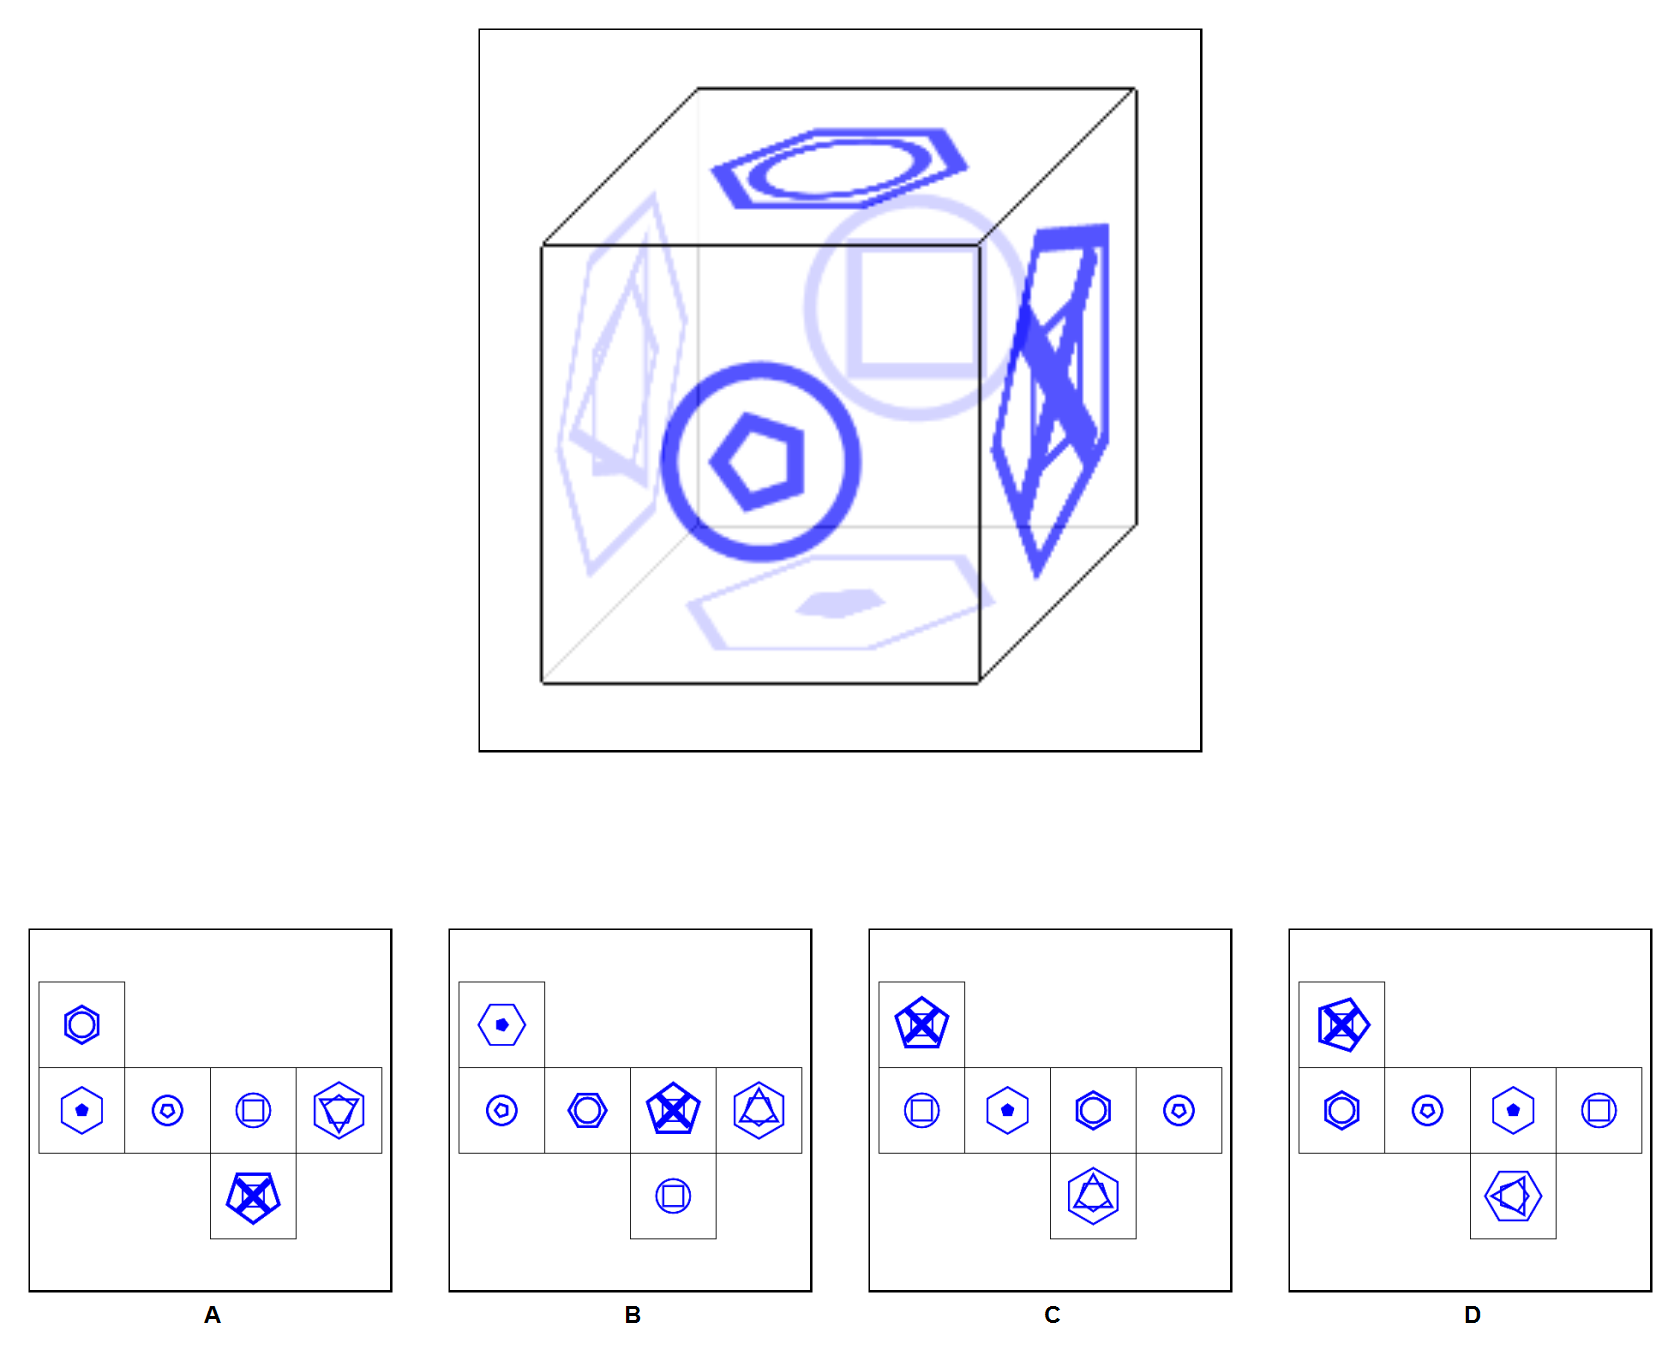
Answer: D